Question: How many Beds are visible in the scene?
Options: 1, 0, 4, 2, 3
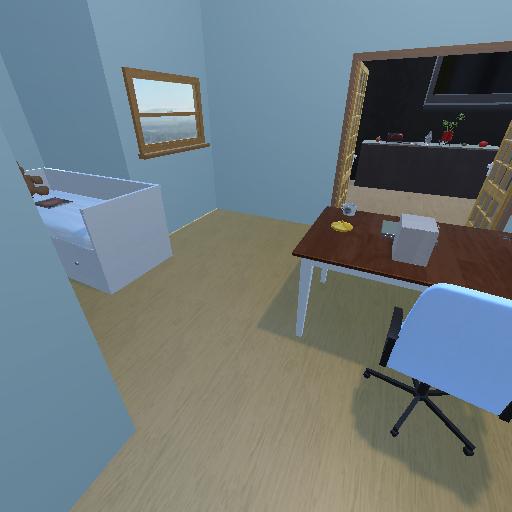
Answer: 1